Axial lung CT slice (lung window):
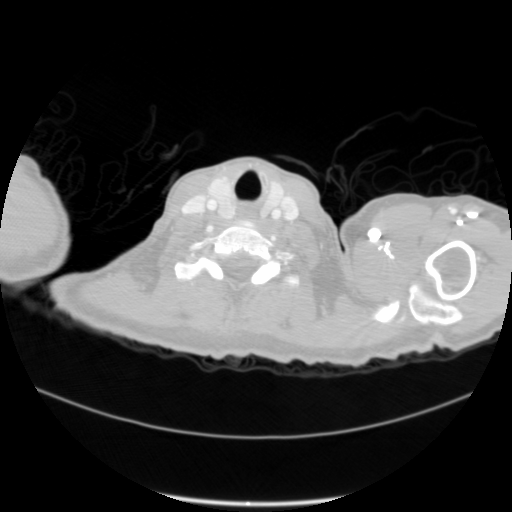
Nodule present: no